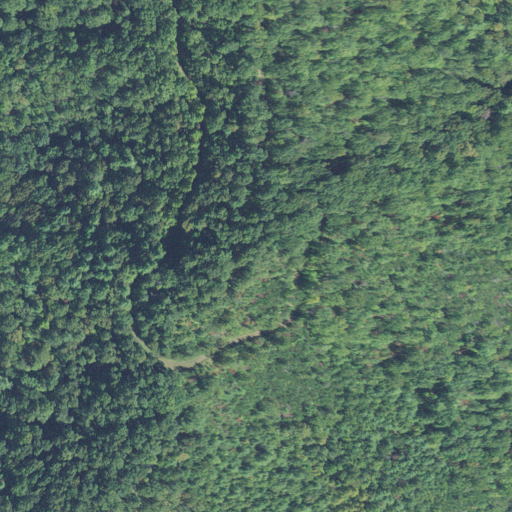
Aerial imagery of ridge(s) in North Carolina named High Ridge containing deciduous forest, mixed forest, shrub, and evergreen forest